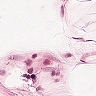
Metastatic tissue present: no